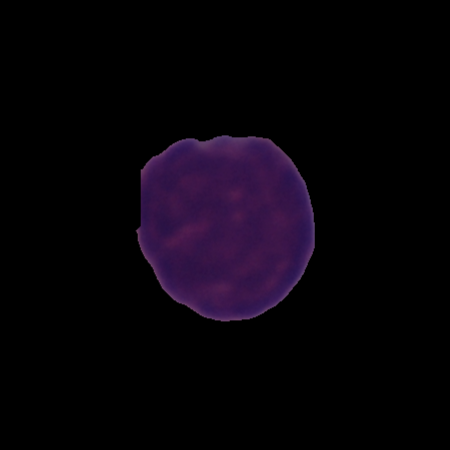
Label: cancer